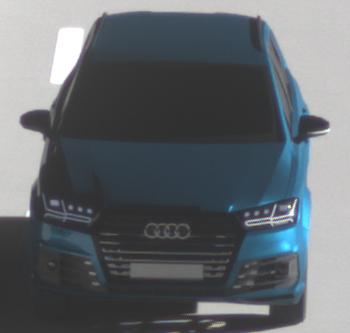
Make: Audi
Model: SQ7
Detailed model: -
Model produced from: 2016
Model produced until: 2018
Doors: 5
Color: blue
Road condition: dry road
Daytime: sunrise or sunset
Contrast: high contrast